Interaction volume radius: 10 \u00c5
Interaction volume height: 10 \u00c5
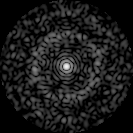
Disorder parameter: 0.8243